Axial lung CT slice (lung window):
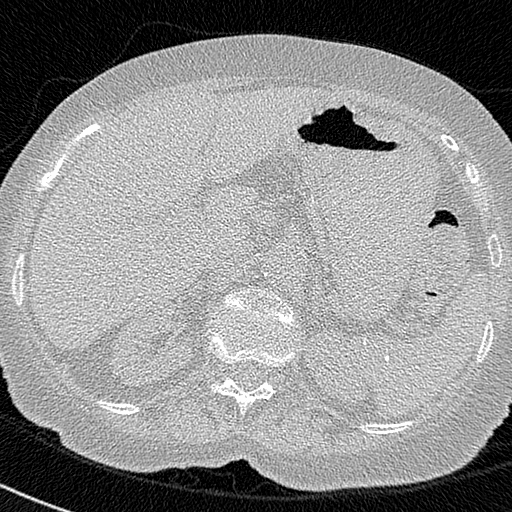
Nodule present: no